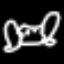
Label: frog